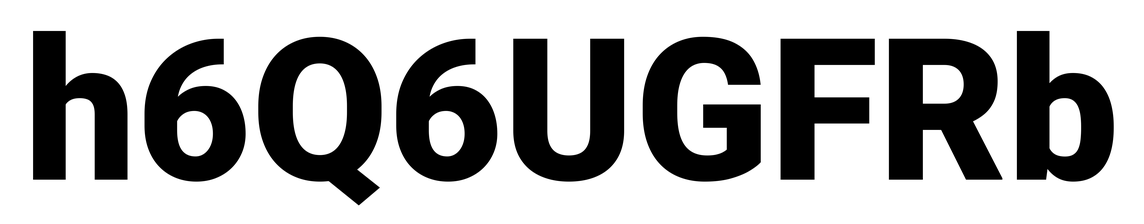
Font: Roboto_Black